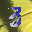
Label: 3